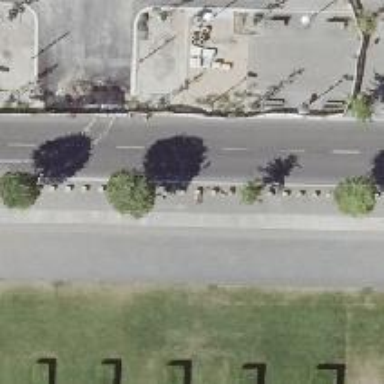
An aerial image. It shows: Residential road with asphalt surface. There are separate sidewalks on both sides.